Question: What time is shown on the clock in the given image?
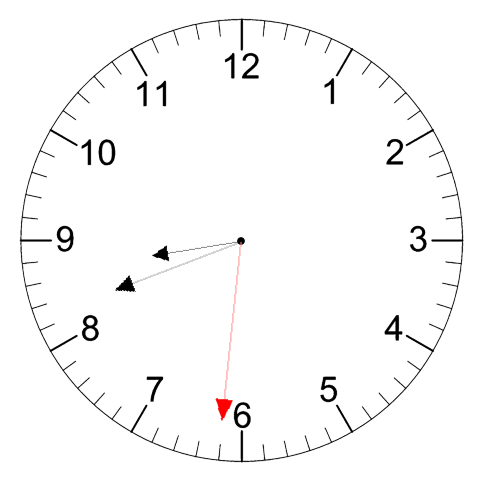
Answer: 08:41:31